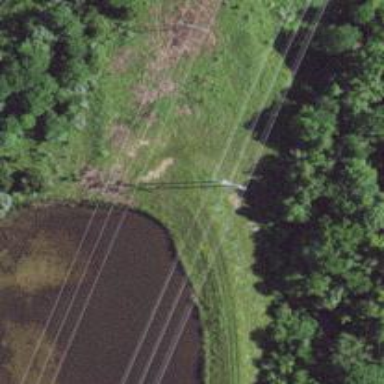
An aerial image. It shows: H-frame power tower design.